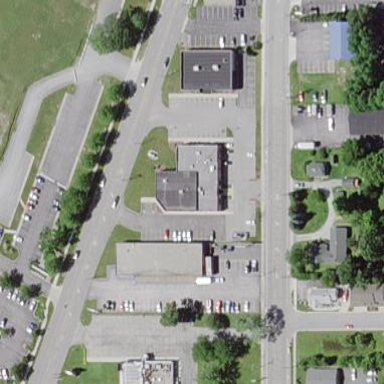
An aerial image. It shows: Commercial area.